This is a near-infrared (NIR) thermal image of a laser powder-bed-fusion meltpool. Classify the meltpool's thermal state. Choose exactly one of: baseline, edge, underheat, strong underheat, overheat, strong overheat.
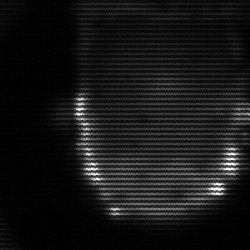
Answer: baseline